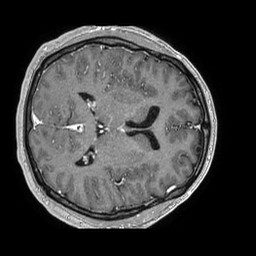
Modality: T1w
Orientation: axial
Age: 43
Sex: male
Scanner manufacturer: philips
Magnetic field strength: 1.5 T
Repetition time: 0.00756 s
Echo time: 0.003435 s